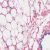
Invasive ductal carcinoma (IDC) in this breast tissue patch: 0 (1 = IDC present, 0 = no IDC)